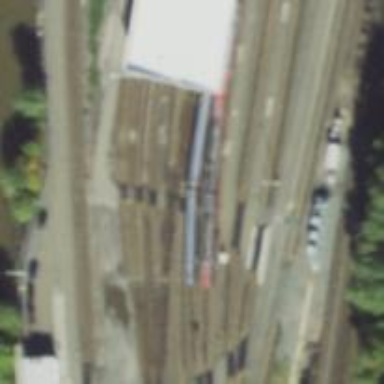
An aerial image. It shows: Electrified rail yard in service.